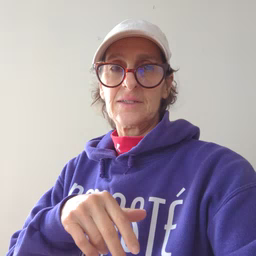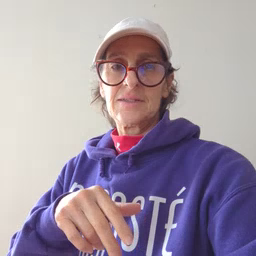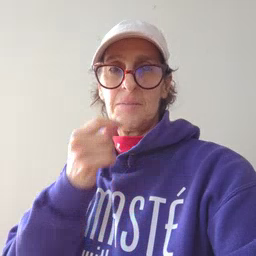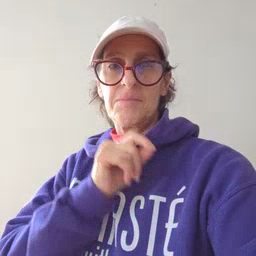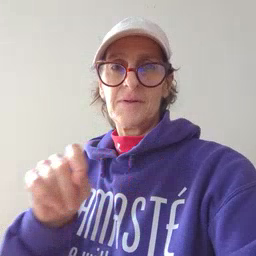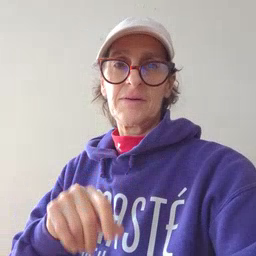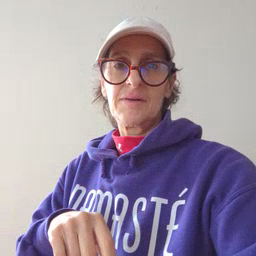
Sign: pen